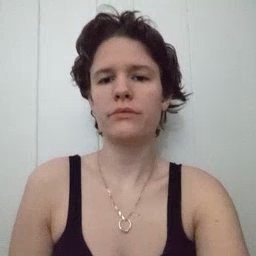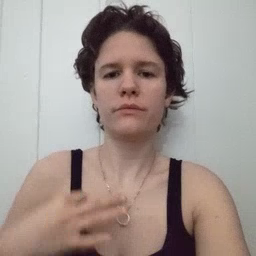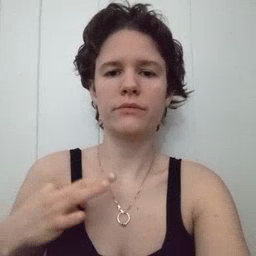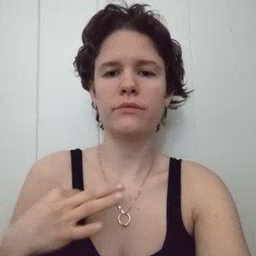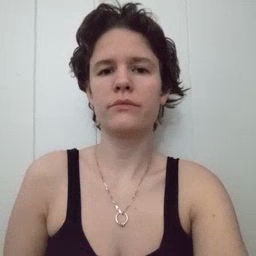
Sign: shirt